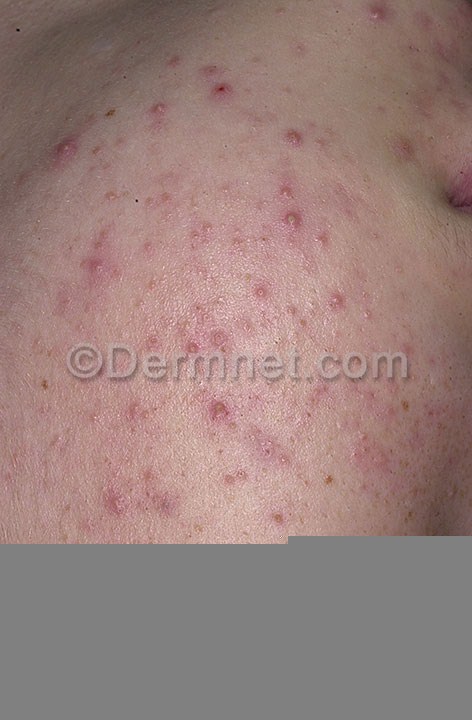
Disease: Acne and Rosacea Photos